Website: bh-photo
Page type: gifting
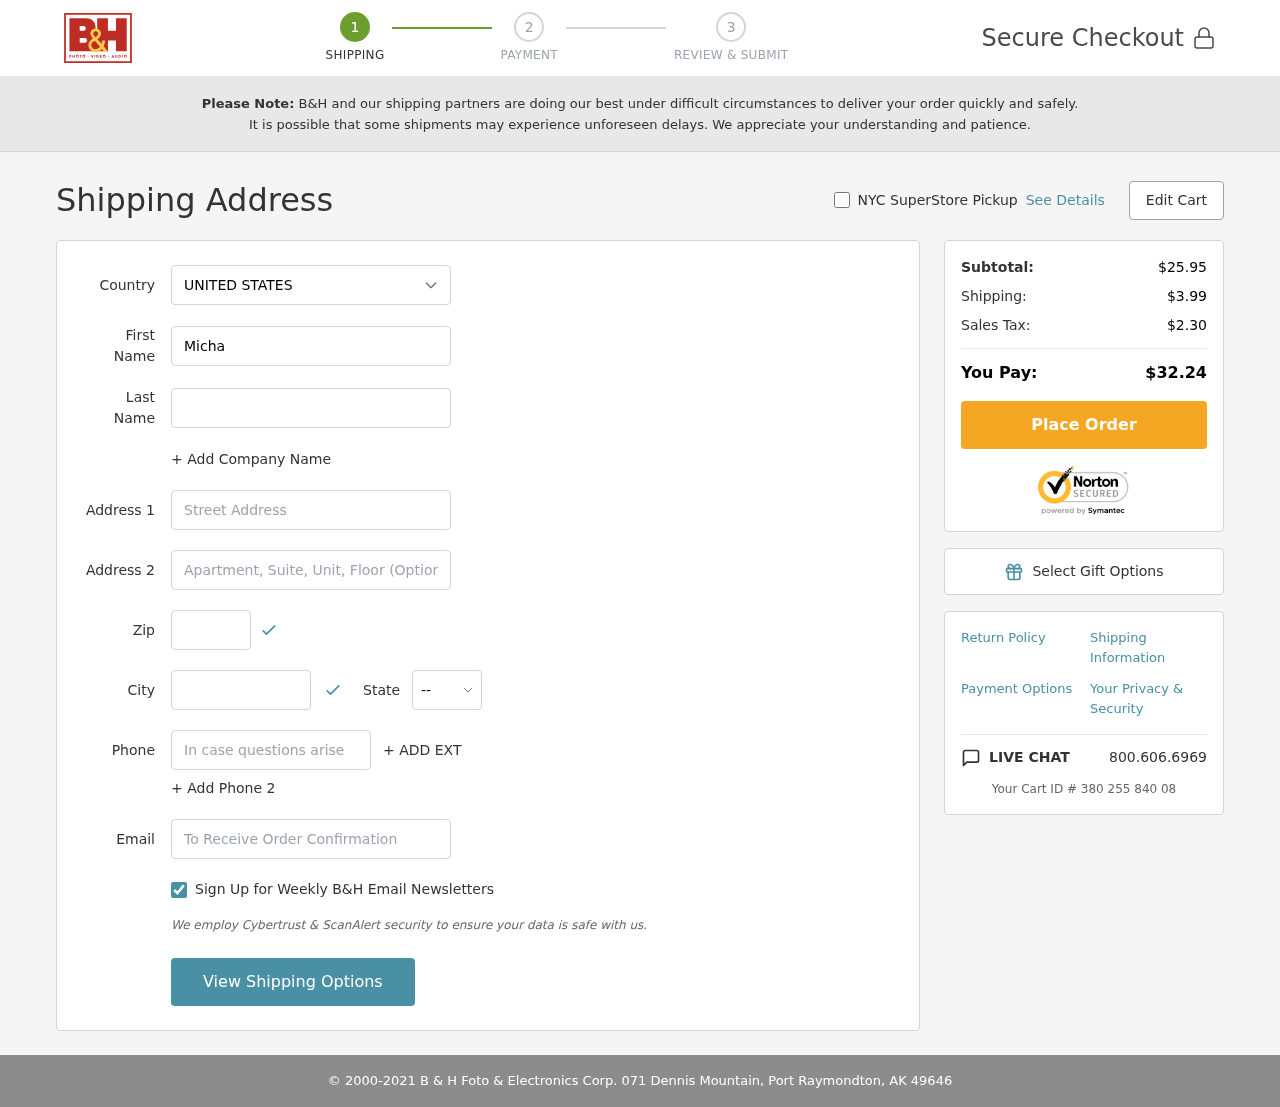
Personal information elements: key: PII_CITY
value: Port Raymondton
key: PII_COUNTRY
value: United States
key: PII_EMAIL
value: mchambers@yahoo.com
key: PII_FIRSTNAME
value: Michael
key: PII_LASTNAME
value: Chambers
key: PII_PHONE
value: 5945455602
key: PII_POSTCODE
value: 49646
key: PII_STATE_ABBR
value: AK
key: PII_STREET
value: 071 Dennis Mountain
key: PII_STREET2
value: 19071 Derrick Burg Suite 240
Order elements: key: ORDER_SUBTOTAL
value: $25.95
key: ORDER_SHIPPING_COST
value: $3.99
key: ORDER_TAX
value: $2.30
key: ORDER_TOTAL
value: $32.24
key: ORDER_ID
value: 380 255 840 08